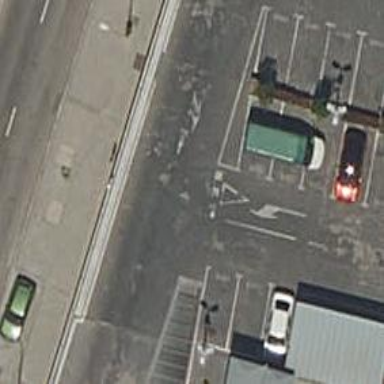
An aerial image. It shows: Road serving as parking aisle.